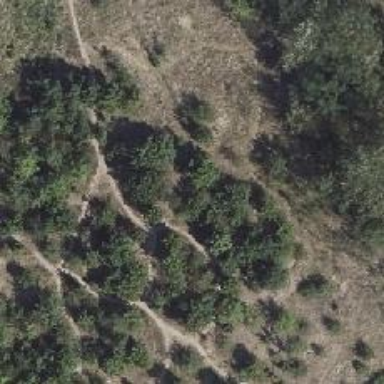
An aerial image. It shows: Dirt path.